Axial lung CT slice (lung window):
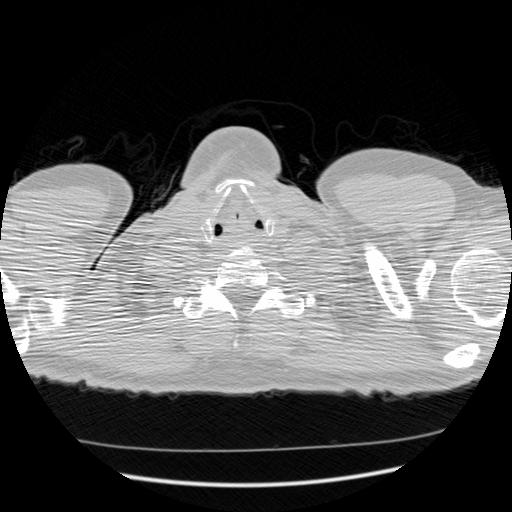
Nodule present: no